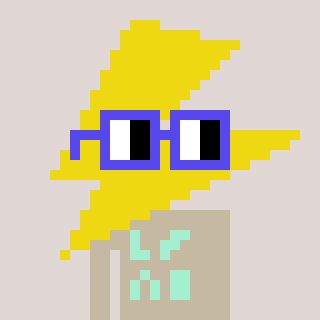
a pixel art character with square blue glasses, a lightning bolt-shaped head and a bege-colored body on a warm background